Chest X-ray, PA view. Patient: 45 years old, sex M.
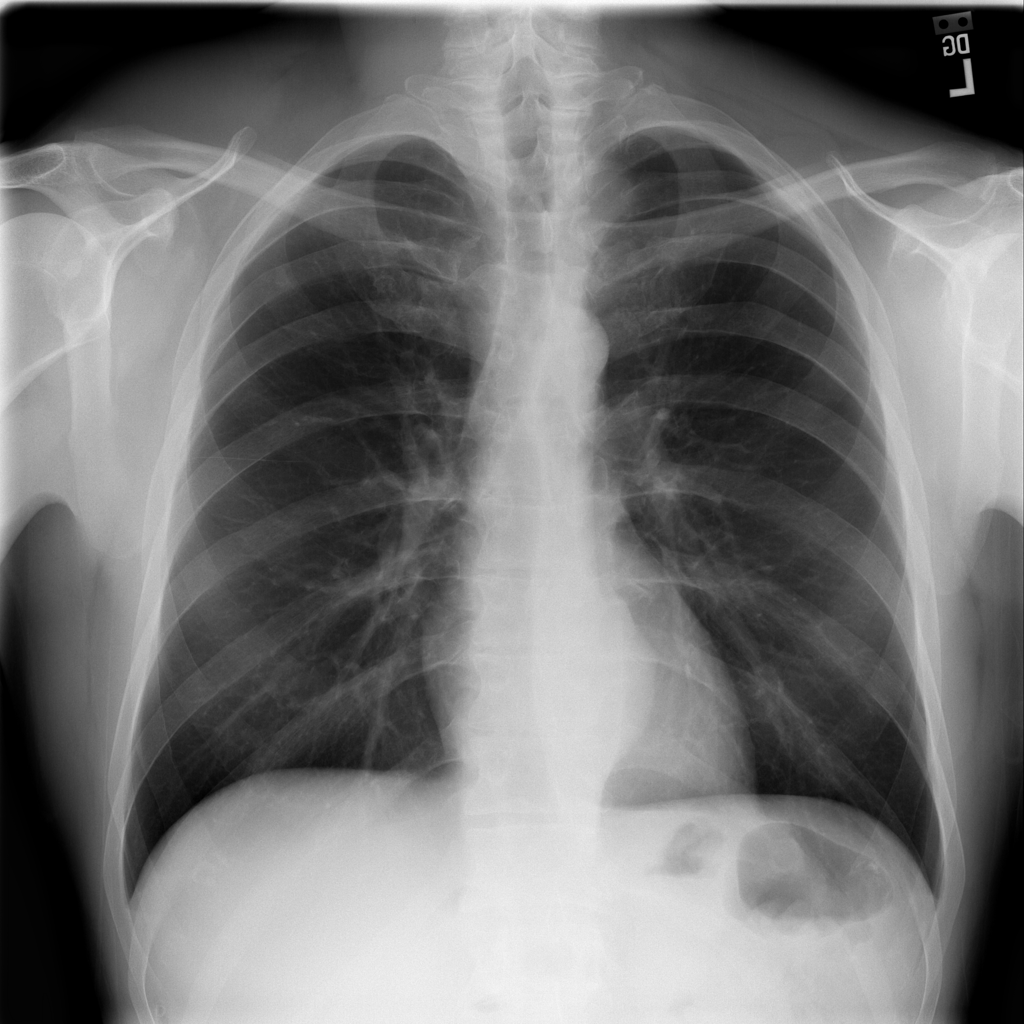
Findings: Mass